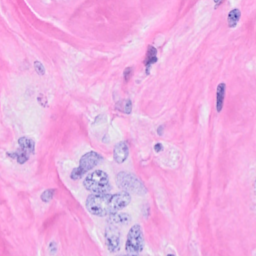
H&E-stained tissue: Breast